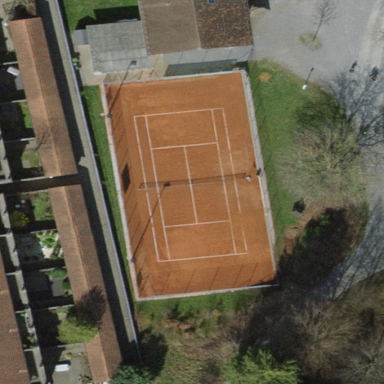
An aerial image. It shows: Clay tennis court on the leisure land pitch.